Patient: sex M, age 46
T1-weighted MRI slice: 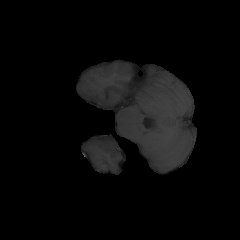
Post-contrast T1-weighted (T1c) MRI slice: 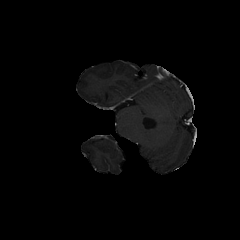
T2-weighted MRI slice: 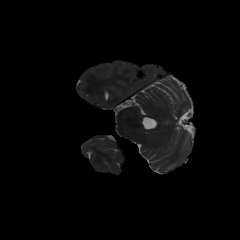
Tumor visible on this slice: no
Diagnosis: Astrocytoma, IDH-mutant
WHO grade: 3